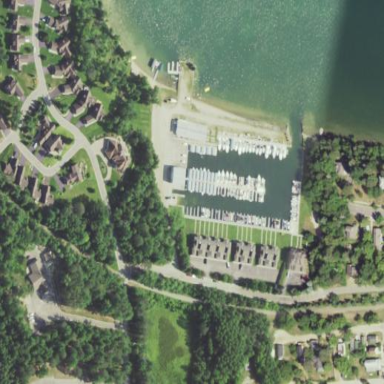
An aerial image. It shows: Marina on leisure land.